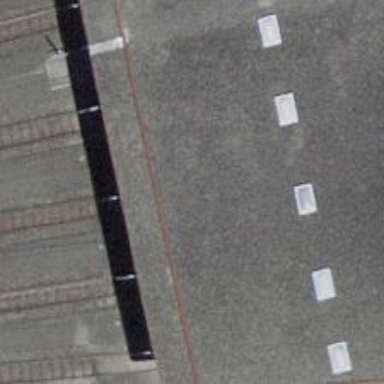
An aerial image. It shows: Narrow-gauge railway with single track running through yard. The railway is electrified with contact line.